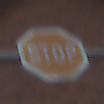
Verkehrszeichen: Stop
Umgebung: Outdoor, Suburban
Tageszeit: MorningAfternoon
Wetter: Overcast
Licht: Natural
Jahreszeit: NotSpecified
Kontrast: LowContrast